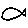
Label: fish